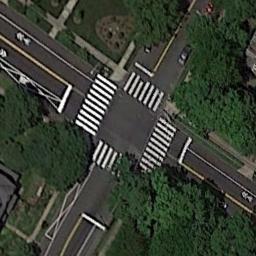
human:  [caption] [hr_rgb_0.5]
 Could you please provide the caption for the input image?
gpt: There are several moving vehicles on the road at the intersection, With many buildings and some trees around the intersection .

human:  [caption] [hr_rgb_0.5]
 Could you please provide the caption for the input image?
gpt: An intersection without cars is between some green areas .

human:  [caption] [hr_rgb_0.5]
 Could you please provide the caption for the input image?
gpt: There are zebra crossings at intersections .

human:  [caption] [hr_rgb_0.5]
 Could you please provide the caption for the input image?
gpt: There are some green trees around the intersection .

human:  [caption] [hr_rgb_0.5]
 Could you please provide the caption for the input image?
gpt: There are many trees near the intersection .